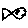
Label: fish